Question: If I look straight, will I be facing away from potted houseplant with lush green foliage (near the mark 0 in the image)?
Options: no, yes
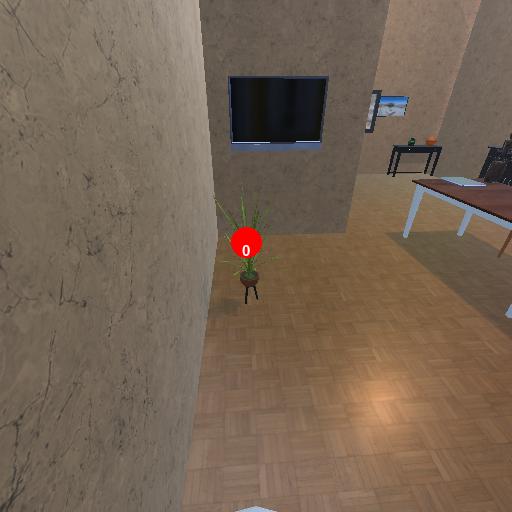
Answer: no